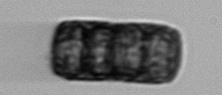
Label: Paralia_sulcata